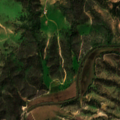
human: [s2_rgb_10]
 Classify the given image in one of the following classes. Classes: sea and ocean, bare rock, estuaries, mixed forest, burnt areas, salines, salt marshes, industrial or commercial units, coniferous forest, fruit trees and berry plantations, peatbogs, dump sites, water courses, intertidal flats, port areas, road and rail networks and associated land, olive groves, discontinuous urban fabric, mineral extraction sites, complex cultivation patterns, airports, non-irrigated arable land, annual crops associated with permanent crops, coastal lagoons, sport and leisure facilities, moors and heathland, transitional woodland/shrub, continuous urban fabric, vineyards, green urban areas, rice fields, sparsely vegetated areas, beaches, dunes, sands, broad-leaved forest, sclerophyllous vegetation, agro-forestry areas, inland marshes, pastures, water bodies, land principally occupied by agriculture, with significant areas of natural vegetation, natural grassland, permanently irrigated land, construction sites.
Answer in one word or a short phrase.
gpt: permanently irrigated land, pastures, broad-leaved forest, transitional woodland/shrub, inland marshes